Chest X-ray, PA view. Patient: 26 years old, sex F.
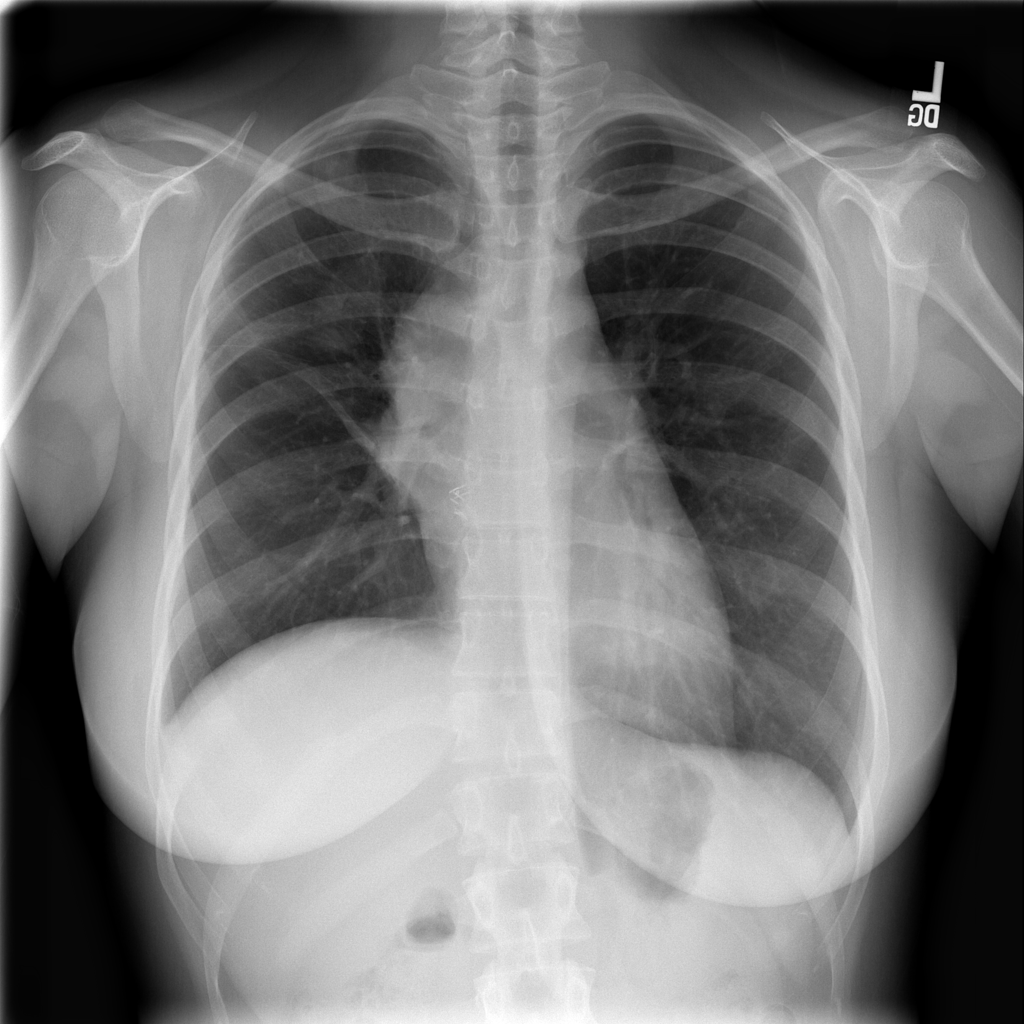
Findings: Effusion, Mass